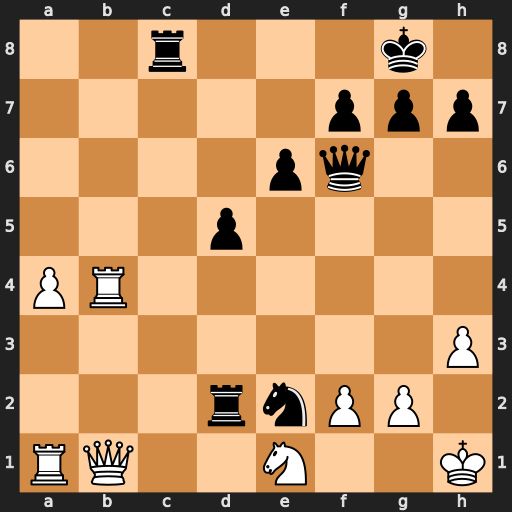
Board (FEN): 2r3k1/5ppp/4pq2/3p4/PR6/7P/3rnPP1/RQ2N2K
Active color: w
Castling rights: -
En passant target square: -
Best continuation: Rb8 Qd8 Rxc8